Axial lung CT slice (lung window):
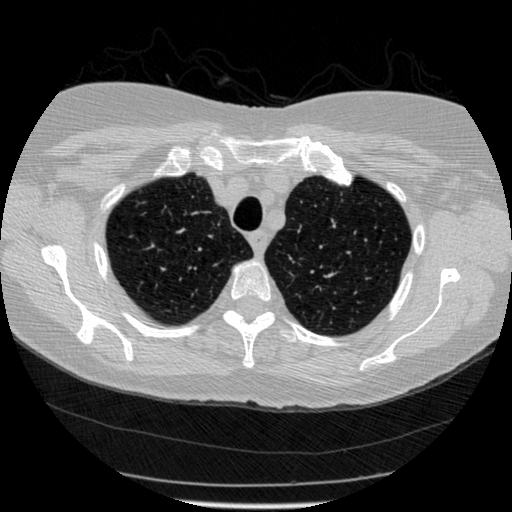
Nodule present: no